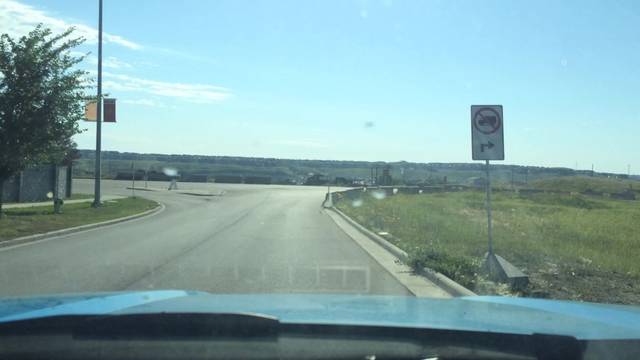
Region: Canada
Coordinates: 51.176, -114.142